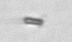
Label: fiber